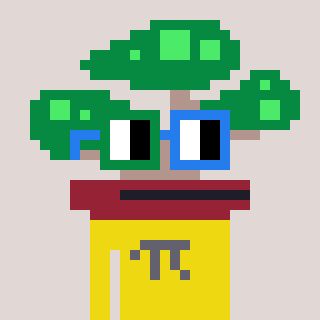
a pixel art character with square green and blue glasses, a bonsai-shaped head and a yellow-colored body on a warm background